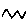
Label: zigzag